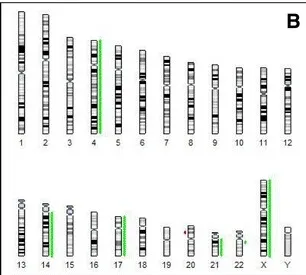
Results of molecular cytogenetic analysis. FISH with BAC probes RP11-80O7 (orange) and RP11-400P21 (green) with evidence of normal finding of 22q11.23 region matching to 3'BCR locus (two orange signals) and deletion of 20p12.1 (one green signal) (D).
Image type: pathology (fish)